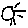
Label: sun